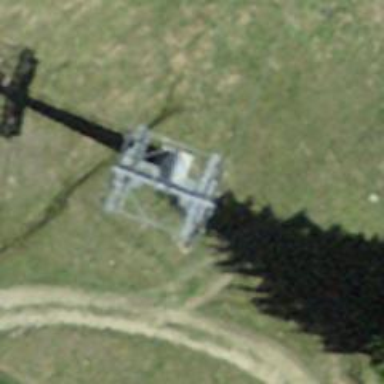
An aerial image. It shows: Pylon used for aerialway.